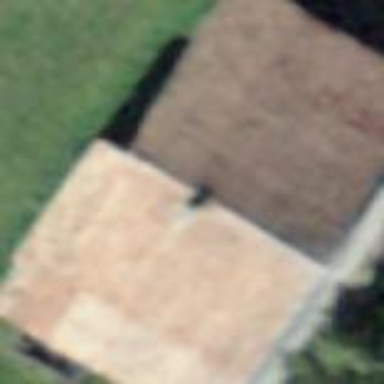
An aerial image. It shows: Farm building.